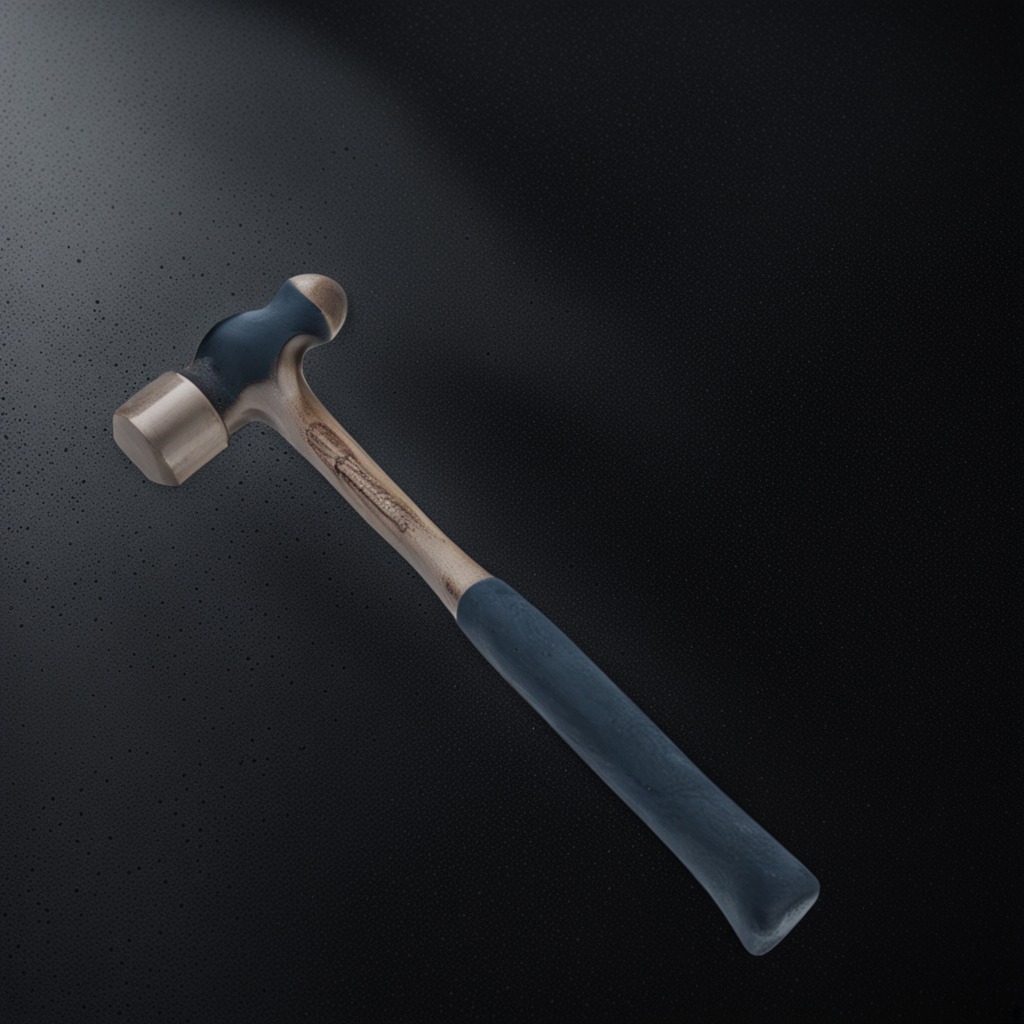
A hammer is lying on a clean granite tabletop covered with a black rubber mat inside a workshop at night dim ambient light soft shadows worn but beneath the mat